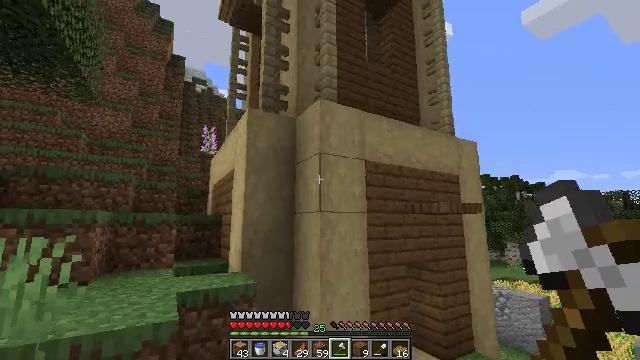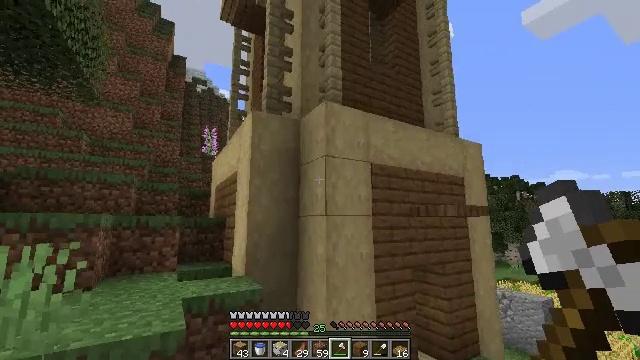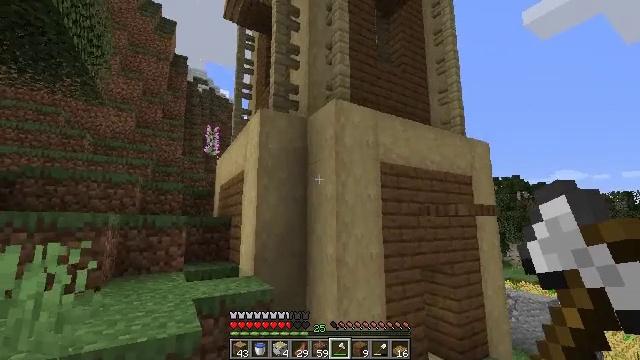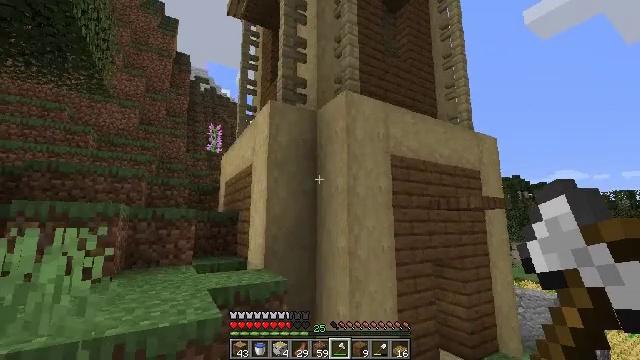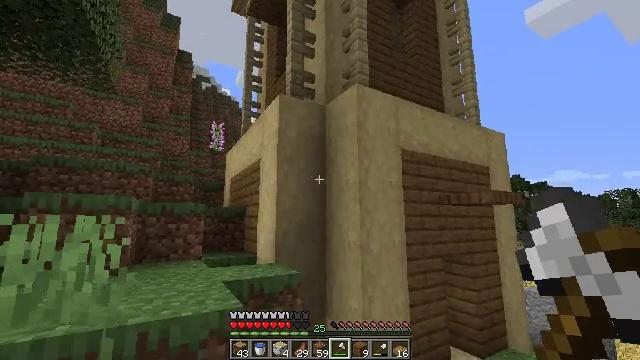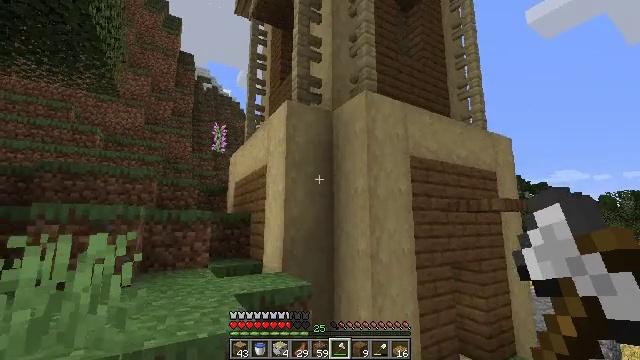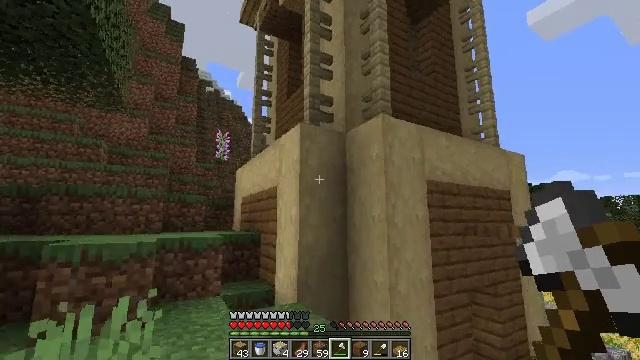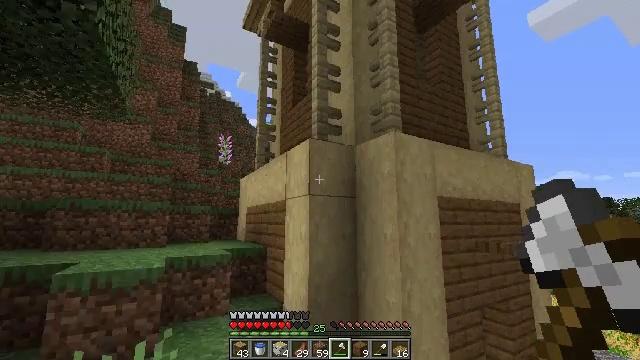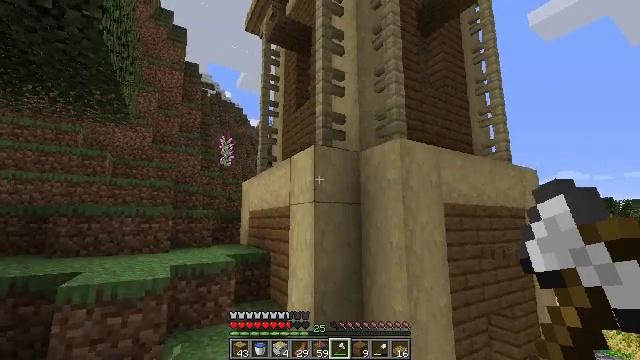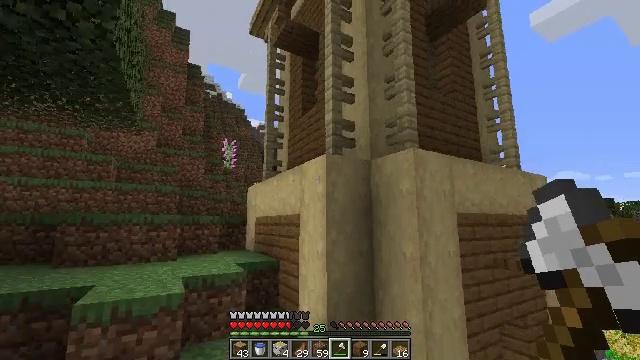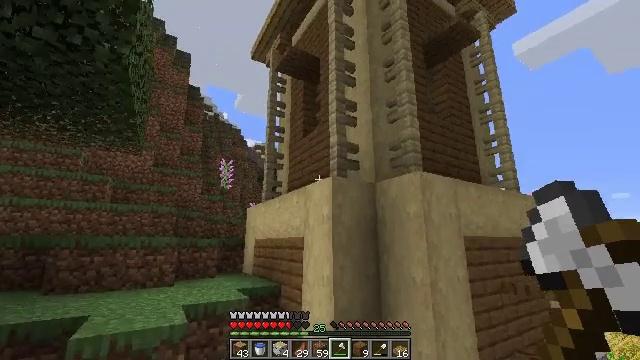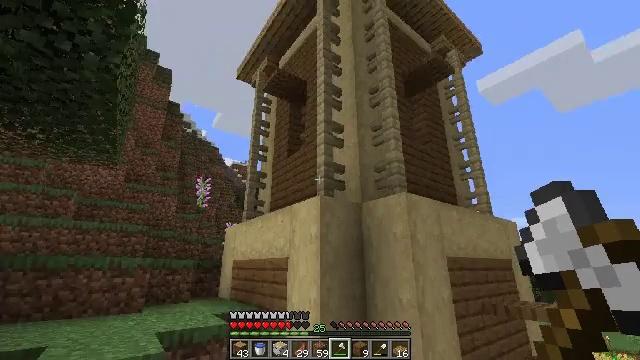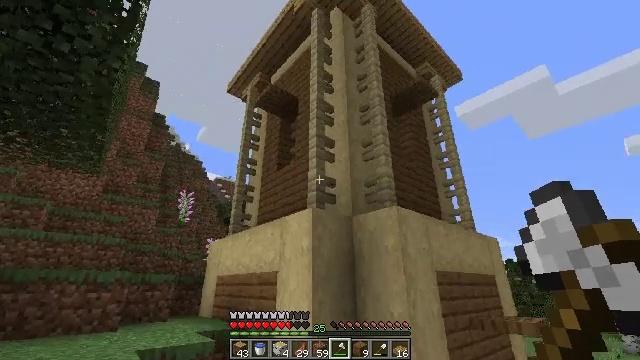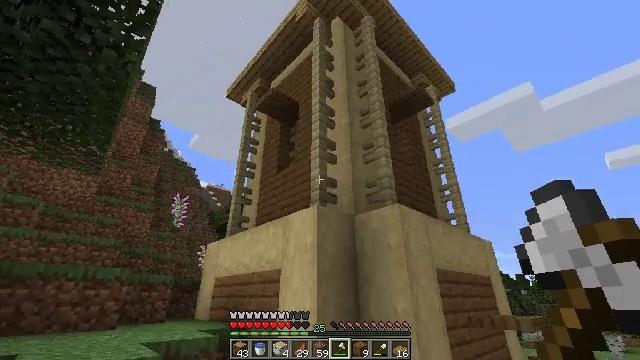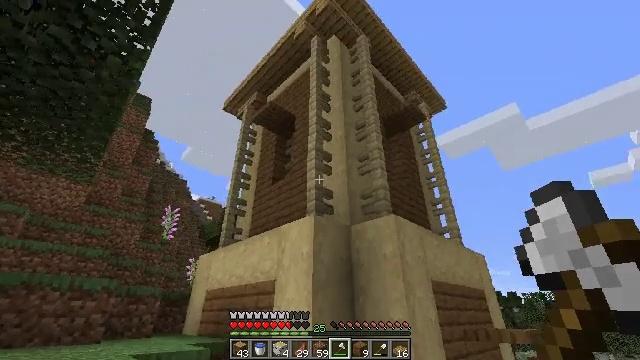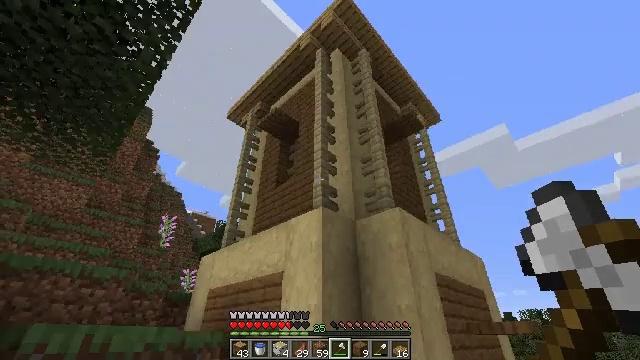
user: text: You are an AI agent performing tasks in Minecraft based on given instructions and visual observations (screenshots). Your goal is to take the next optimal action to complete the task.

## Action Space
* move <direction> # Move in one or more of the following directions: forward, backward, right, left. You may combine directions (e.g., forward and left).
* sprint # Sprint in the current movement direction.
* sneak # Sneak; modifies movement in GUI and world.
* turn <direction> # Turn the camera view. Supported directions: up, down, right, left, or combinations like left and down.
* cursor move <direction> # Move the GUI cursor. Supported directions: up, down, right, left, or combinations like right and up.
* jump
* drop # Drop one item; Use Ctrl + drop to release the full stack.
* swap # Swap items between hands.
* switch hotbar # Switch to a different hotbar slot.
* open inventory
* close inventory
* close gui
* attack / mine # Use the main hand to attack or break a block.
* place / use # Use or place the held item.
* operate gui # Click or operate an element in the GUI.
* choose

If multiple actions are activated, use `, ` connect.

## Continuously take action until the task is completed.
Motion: motion action
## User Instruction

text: Make a birch fence using the crafting table and birch wood materials.
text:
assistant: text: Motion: move left
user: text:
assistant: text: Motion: move left
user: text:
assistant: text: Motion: move left
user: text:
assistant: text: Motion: move left
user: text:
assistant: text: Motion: move left, jump
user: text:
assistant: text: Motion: move left, jump
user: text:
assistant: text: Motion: move left, jump
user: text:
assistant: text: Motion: move left, jump
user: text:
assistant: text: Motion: move left
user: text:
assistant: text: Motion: move left, turn right and up
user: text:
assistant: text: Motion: move left, turn right and up
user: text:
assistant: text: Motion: move left, turn right and up
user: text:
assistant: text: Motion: move forward and move left, turn right and up
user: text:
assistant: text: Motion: move forward and move left, turn right and up
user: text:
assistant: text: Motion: move forward and move left, turn right and up
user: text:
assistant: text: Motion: move forward and move left, turn right and up
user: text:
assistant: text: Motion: move forward and move left, turn right and up
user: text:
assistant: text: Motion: move forward and move left
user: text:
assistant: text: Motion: move forward and move left
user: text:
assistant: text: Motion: move forward and move left, jump
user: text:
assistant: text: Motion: move forward and move left, jump
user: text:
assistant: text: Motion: move forward and move left
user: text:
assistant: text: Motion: move forward and move left
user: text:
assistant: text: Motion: move forward and move left
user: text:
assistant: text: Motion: move forward and move left
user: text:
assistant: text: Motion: move forward and move left
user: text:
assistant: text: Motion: move forward
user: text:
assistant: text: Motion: move forward
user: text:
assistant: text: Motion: turn right
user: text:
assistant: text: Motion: turn right